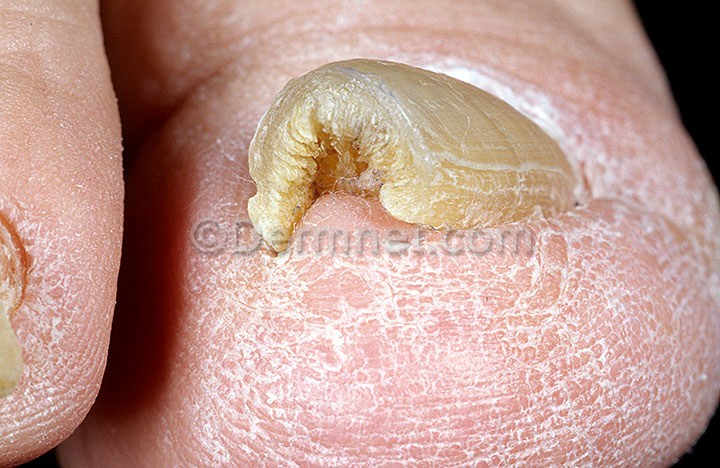
Disease: Nail Fungus and other Nail Disease